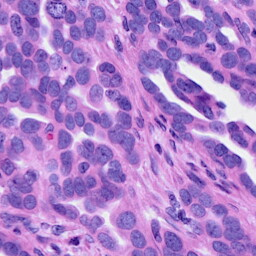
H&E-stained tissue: Ovarian